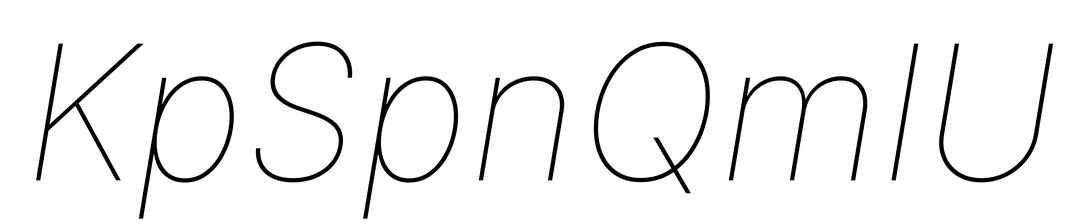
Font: Inter-Italic_Thin_Italic